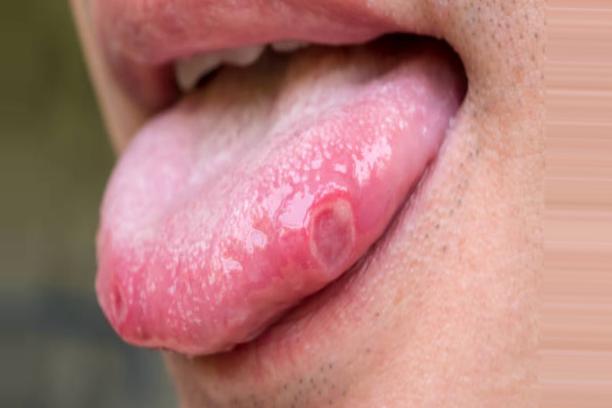
Condition: Mouth Ulcer